Question: I have the below class 'ArtistAlbum':
'''
public class Artist
{
public string ArtistName { get; set; }
}
'''
This 'LonglistSelector' belongs to the 'MusicPage.xaml' and after getting the Index of the 'LongListSelector.SelectedItem', I would like to retrieve the details of the 'Artist' Collection at the above retrieved Index at a different page and hence the use of 'GlobalVars'. But, I'm not able to get the Index of the 'LongListSelector'.
'''
private void llsArtists_SelectionChanged(object sender, SelectionChangedEventArgs e)
{
// Getting the index here from llsArtists.ItemsSource by using IndexOf
// doesn't work and returns -1
// Get the ID here and save it to GlobalVars._artistID;
NavigationService.Navigate(new Uri("/ArtistDetail.xaml", UriKind.Relative));
}
'''
The below method is responsible for getting the results into the collection.
'''
void GetArtists()
{
this.Dispatcher.BeginInvoke(() =>
{
for (int i = 0; i < ml.Artists.Count; i++)
{
sourceArtists.Add(new Artist
{
ArtistName = ml.Artists[i].Name.ToUpper(),
});
List<AlphaKeyGroup<Artist>> DataSource = AlphaKeyGroup<Artist>.CreateGroups(sourceArtists,
System.Threading.Thread.CurrentThread.CurrentUICulture,
(Artist s) => { return s.ArtistName; }, true);
llsArtists.ItemsSource = DataSource;
}
});
}
'''
Please see the image below for the ItemSource structure

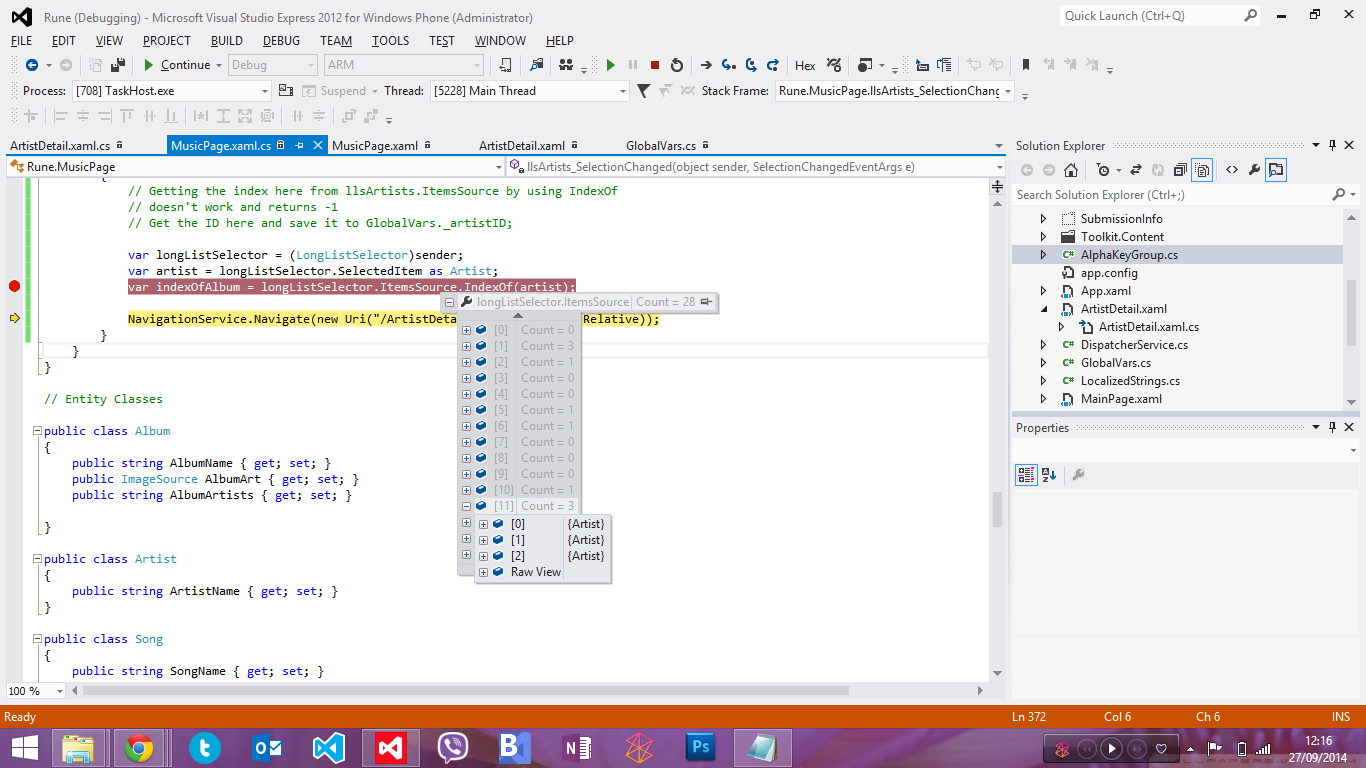
Answer: This has solved my query:
As my ItemsSource was originally 'Artist' but it was then converted to 'List<AlphaKeyGroup<Artist>>', I then selected my 'List<AlphaKeyGroup<Artist>>' as the ItemsSource to get the '.IndexOf' by using the following:
1. I first got the Model.Name attribute of the e.AddedItems by using this void private void llsArtists_SelectionChanged(object sender, SelectionChangedEventArgs e)
{
// Getting the index here from llsArtists.ItemsSource by using IndexOf
// doesn't work and returns -1
// Get the ID here and save it to GlobalVars._artistID;
var artist = (Artist)e.AddedItems[0];
GetSelectedArtist(artist.ArtistName);
//int selectedIndex = llsArtists.ItemsSource.IndexOf(llsArtists.SelectedItem as AlphaKeyGroup<Artist>);
NavigationService.Navigate(new Uri("/ArtistDetail.xaml", UriKind.Relative));
}
2. and then using LINQ, I iterated to get my SelectedItemIndex
But I believe it could also be retrieved by a simple .IndexOf replacing the ItemsSource as the AlphaKeyGroup source. (Haven't checked this yet)
'''
public Artist GetSelectedArtist(string aName)
{
var result = (sourceArtists.Single(u => u.ArtistName == aName));
var index = sourceArtists.IndexOf(result);
GlobalVars._artistID = index;
return result;
}
'''